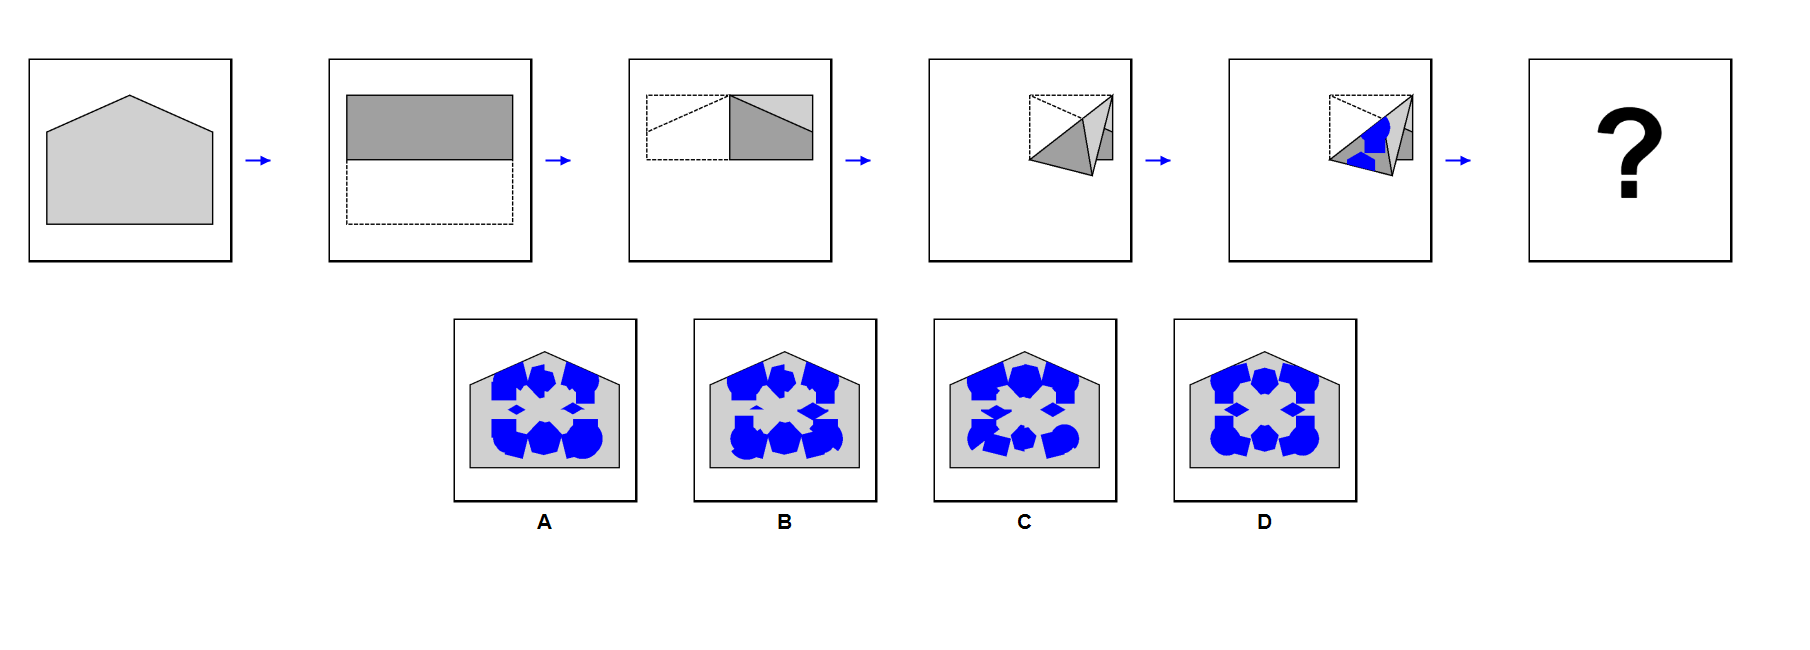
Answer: D